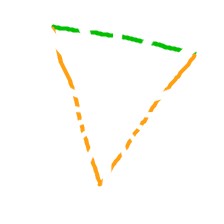
Shape: triangle